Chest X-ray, PA view. Patient: 61 years old, sex F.
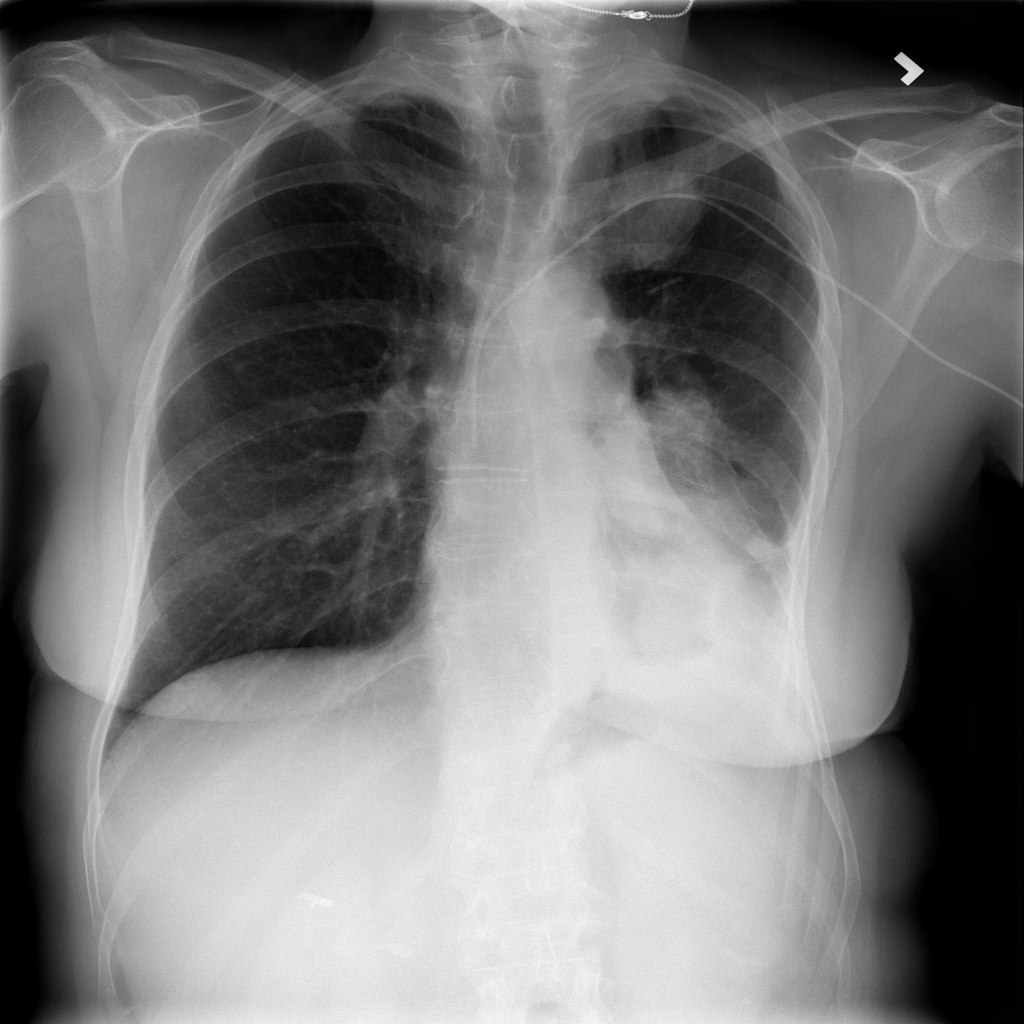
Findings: Mass